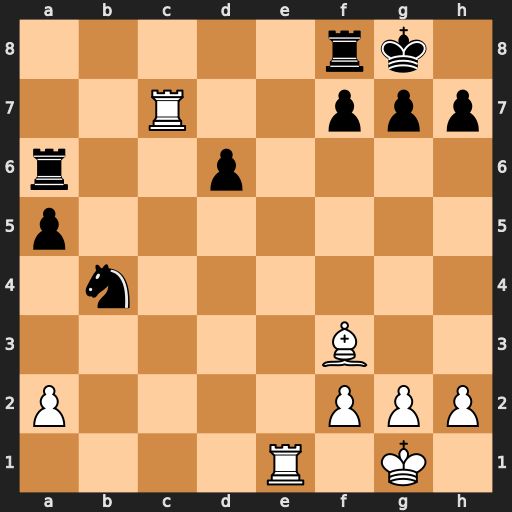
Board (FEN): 5rk1/2R2ppp/r2p4/p7/1n6/5B2/P4PPP/4R1K1
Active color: w
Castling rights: -
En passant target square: -
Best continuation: a3 Nd3 Be2 Nxe1 Bxa6